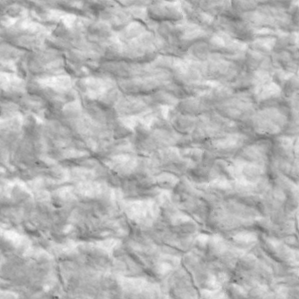
Label: non_frost